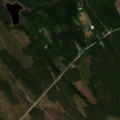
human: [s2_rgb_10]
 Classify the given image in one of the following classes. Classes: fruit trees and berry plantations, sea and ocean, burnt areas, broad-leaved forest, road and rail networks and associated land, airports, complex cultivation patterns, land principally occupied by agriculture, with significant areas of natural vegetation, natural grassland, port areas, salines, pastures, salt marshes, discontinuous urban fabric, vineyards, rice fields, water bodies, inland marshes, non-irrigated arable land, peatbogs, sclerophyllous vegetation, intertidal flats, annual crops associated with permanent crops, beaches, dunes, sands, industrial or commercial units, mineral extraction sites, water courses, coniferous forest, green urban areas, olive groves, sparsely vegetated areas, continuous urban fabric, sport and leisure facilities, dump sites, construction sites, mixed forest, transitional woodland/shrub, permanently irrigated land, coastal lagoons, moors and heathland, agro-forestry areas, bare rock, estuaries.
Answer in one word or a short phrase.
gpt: coniferous forest, transitional woodland/shrub